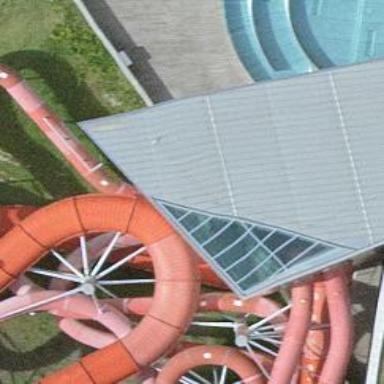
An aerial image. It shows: Water slide attraction.